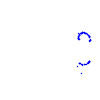
Particle: kaon